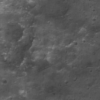
Label: not_dusty